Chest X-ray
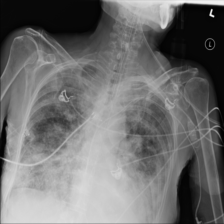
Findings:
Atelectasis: negative
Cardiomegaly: negative
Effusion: negative
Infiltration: negative
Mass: negative
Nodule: negative
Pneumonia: negative
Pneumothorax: negative
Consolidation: positive
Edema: negative
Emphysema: negative
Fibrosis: negative
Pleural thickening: negative
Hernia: negative